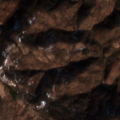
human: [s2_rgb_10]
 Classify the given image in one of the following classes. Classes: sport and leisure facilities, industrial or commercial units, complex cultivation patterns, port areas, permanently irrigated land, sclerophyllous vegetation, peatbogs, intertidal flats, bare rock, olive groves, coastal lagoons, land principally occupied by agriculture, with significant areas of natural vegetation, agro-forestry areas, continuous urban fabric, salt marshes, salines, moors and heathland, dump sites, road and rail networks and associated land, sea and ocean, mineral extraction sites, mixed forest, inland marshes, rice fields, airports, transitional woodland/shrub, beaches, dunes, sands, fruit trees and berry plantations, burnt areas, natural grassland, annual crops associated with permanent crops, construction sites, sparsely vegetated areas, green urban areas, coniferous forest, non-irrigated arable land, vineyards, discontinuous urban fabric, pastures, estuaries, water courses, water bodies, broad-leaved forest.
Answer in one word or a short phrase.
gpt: pastures, complex cultivation patterns, broad-leaved forest, natural grassland